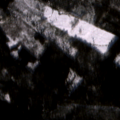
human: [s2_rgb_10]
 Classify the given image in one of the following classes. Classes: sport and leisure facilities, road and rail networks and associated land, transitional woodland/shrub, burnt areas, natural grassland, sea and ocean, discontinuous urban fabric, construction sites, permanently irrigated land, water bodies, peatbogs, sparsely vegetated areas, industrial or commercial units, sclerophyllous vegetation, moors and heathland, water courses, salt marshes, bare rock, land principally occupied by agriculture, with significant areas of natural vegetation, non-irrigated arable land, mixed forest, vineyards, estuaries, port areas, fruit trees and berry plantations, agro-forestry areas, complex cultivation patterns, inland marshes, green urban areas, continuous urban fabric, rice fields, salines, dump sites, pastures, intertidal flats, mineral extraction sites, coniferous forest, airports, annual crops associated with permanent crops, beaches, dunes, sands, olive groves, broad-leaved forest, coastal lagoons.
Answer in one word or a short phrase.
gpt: coniferous forest, mixed forest